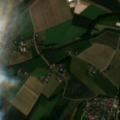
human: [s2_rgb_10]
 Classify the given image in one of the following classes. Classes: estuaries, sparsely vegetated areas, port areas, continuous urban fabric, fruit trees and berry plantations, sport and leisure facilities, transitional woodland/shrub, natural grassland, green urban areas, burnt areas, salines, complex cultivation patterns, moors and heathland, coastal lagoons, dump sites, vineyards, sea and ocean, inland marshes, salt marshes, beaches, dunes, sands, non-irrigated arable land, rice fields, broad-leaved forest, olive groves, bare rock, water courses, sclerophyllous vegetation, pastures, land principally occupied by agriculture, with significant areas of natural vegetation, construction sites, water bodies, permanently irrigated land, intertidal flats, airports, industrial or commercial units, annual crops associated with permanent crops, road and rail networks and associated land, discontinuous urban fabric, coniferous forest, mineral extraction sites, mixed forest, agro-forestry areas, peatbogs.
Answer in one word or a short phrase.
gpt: discontinuous urban fabric, industrial or commercial units, non-irrigated arable land, land principally occupied by agriculture, with significant areas of natural vegetation